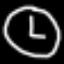
Label: clock